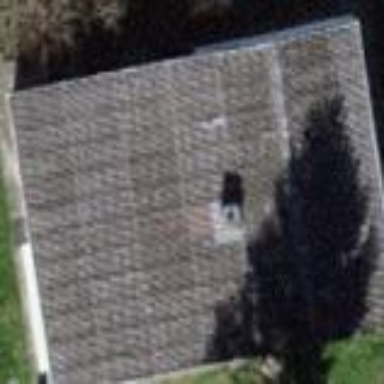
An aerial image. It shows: House with saltbox-shaped roof.